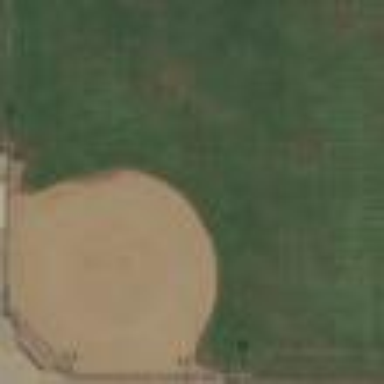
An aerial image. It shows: Baseball pitch for leisure land.